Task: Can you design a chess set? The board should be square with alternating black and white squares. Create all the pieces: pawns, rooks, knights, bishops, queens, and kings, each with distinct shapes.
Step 4011:
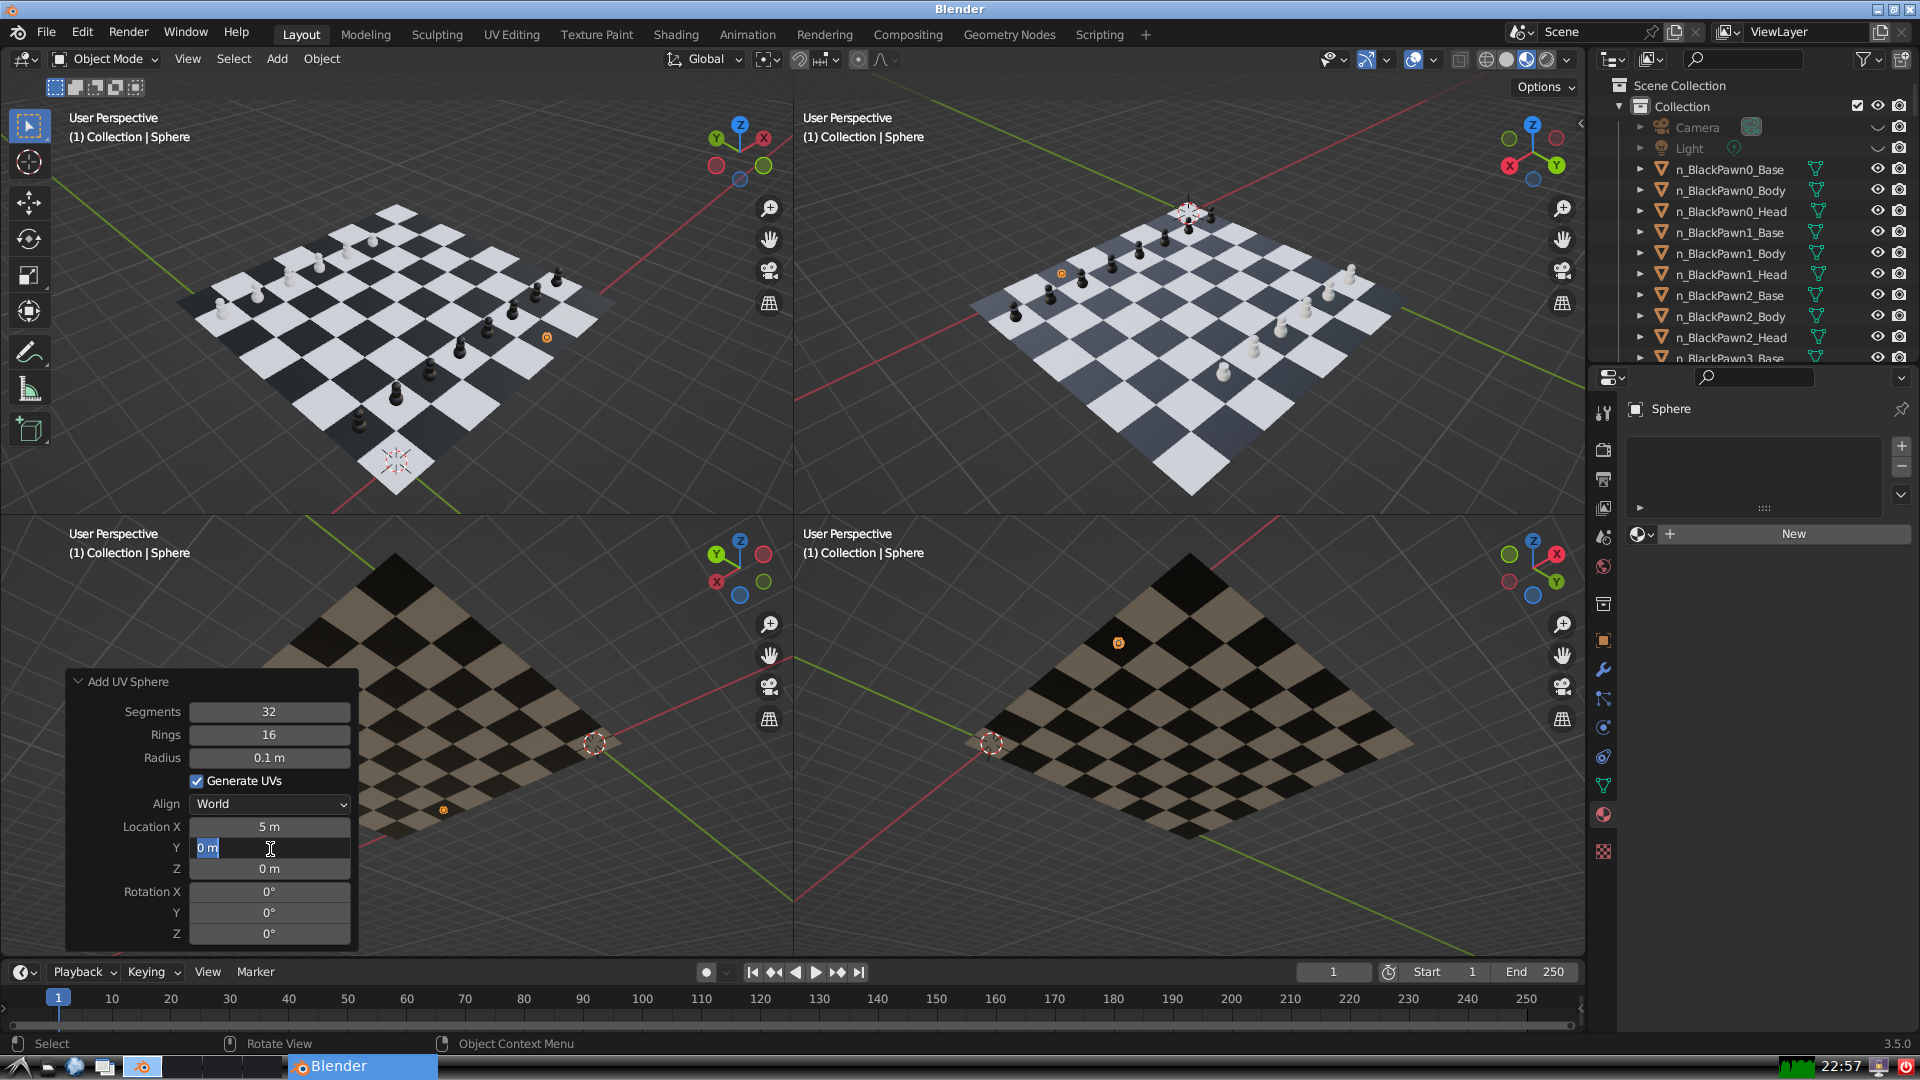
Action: input_text: 6.0